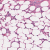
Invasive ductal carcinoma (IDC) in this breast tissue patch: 1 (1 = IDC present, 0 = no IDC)